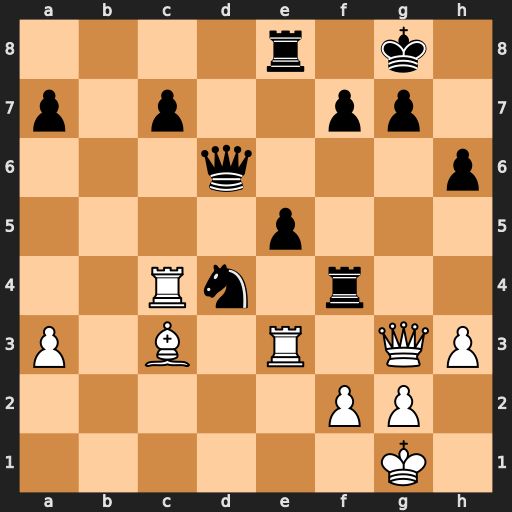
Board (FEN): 4r1k1/p1p2pp1/3q3p/4p3/2Rn1r2/P1B1R1QP/5PP1/6K1
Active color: w
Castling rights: -
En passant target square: -
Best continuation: Qxf4 exf4 Rxe8+ Kh7 Bxd4